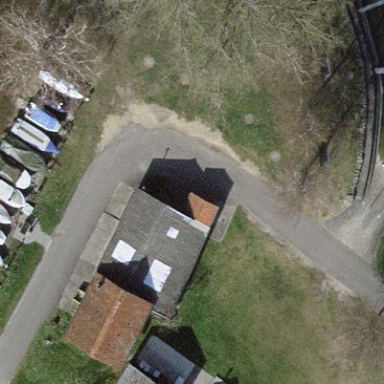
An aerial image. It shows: Hut.